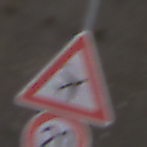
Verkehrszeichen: FlugbetriebLinks
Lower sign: Geschwindigkeit20
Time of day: MorningAfternoon
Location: Outdoor (Suburban)
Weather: PartlyCloudy
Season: NotSpecified
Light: Natural